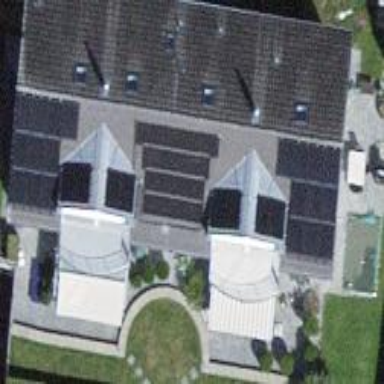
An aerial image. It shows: Solar power generator using photovoltaic panels.